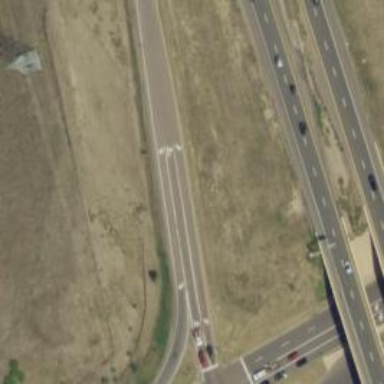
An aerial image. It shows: Asphalt motorway link.